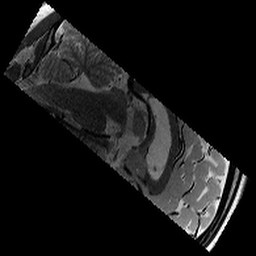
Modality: T2w
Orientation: sagittal
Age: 13
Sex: male
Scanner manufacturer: siemens
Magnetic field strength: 3 T
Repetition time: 8.46 s
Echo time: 0.067 s